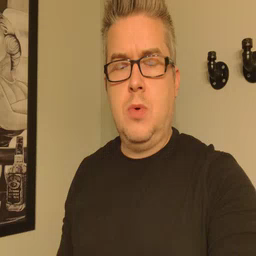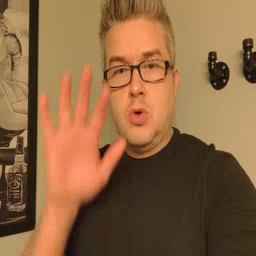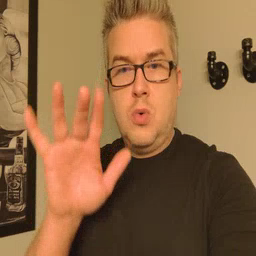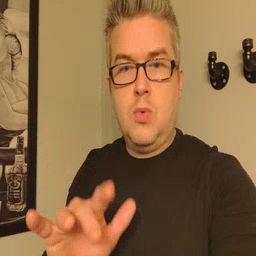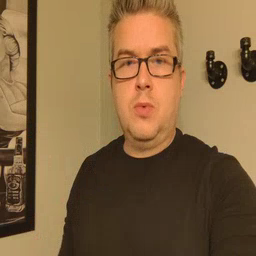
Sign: snow